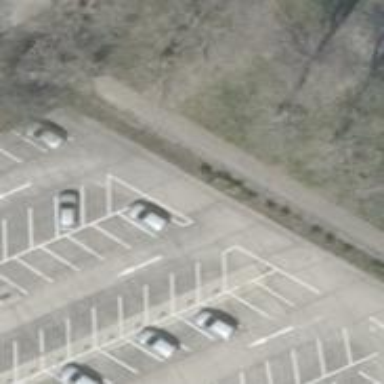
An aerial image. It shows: Parking aisle designated as service road.